Field crop: tomato
Growth stage: 2
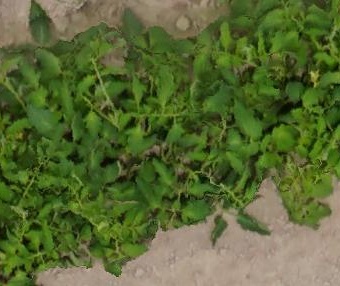
Species: tomato